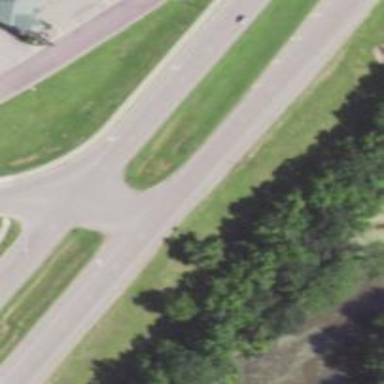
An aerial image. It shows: Asphalt trunk highway.